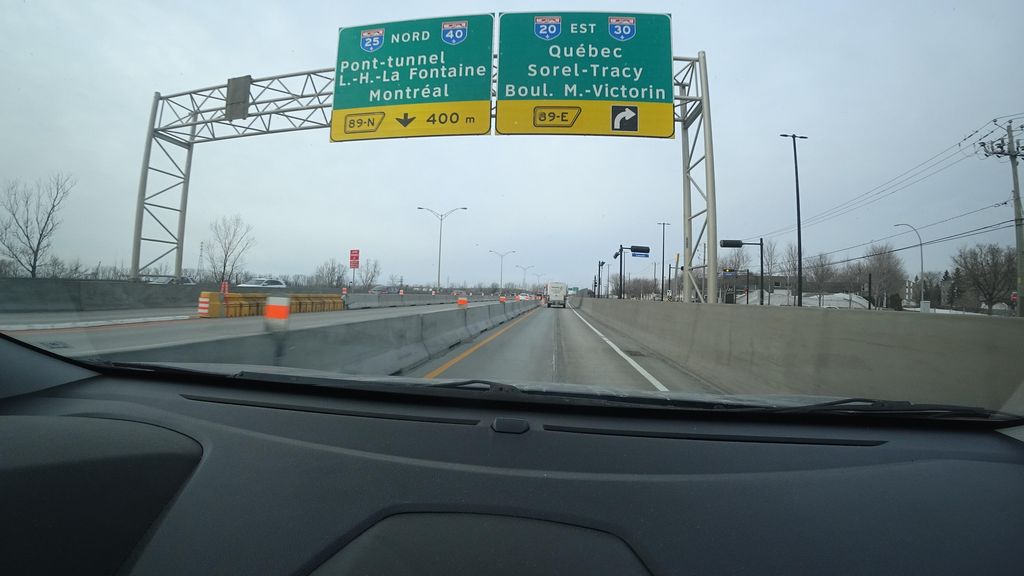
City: montreal